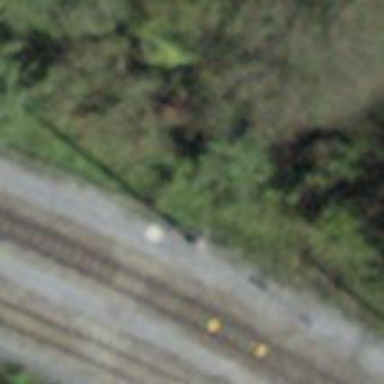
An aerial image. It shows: Power pole.